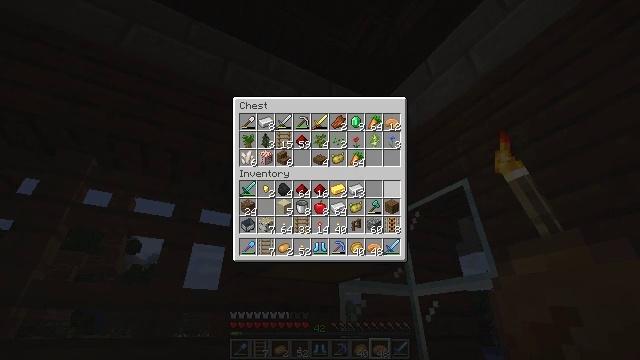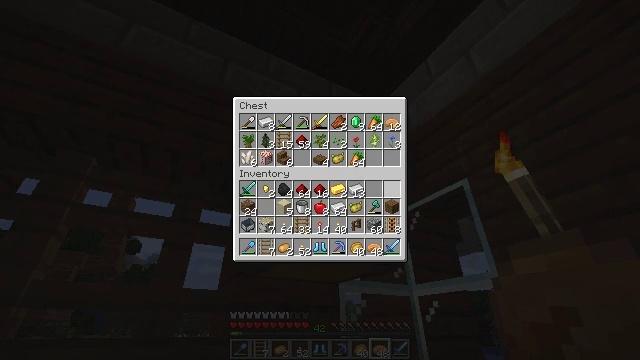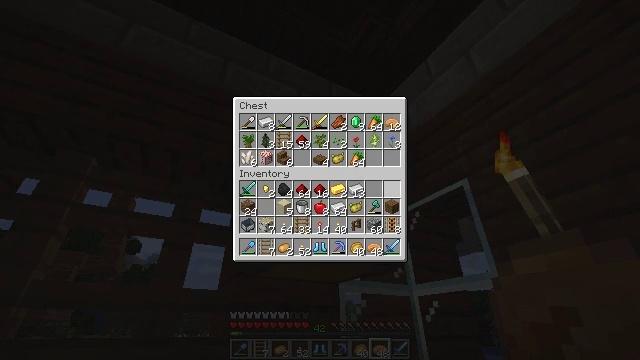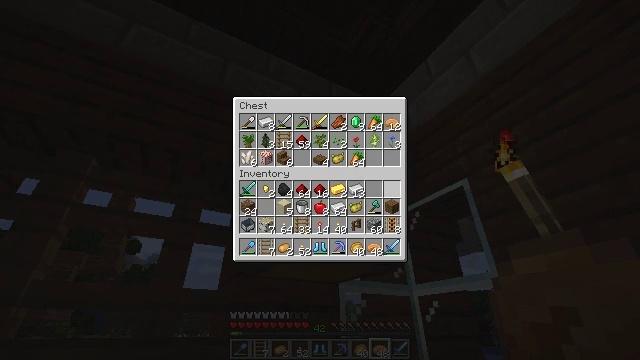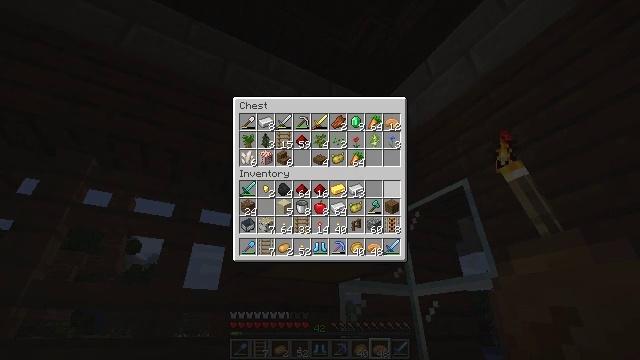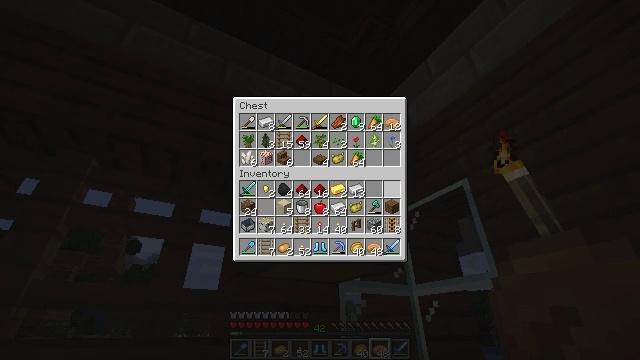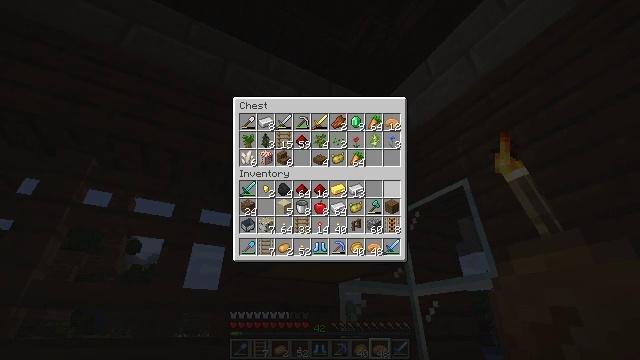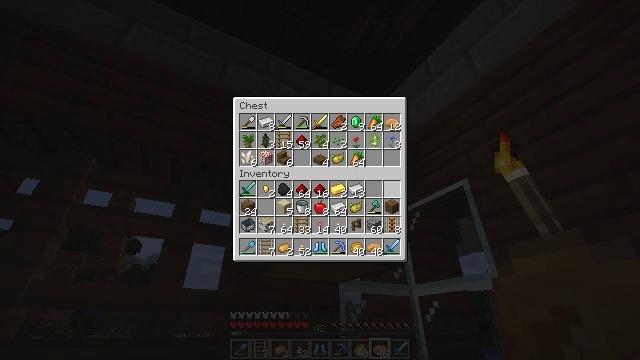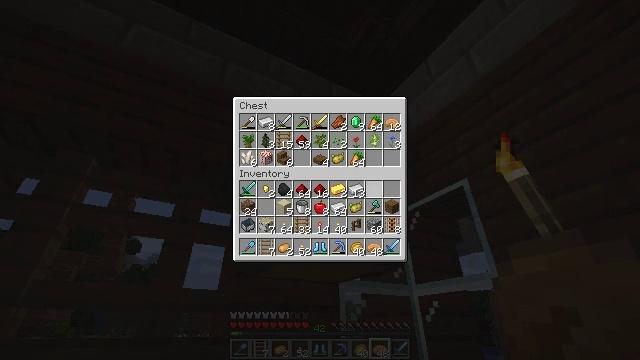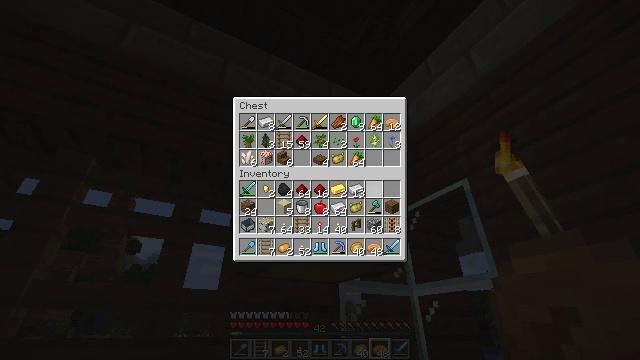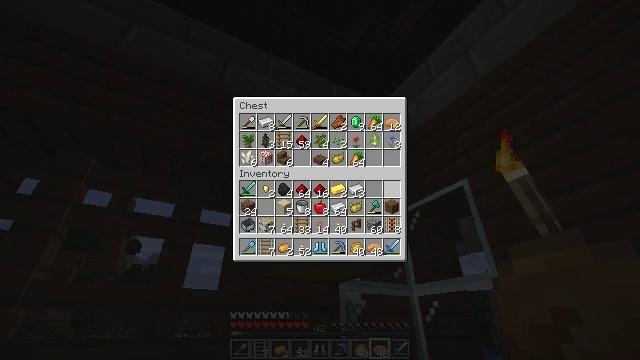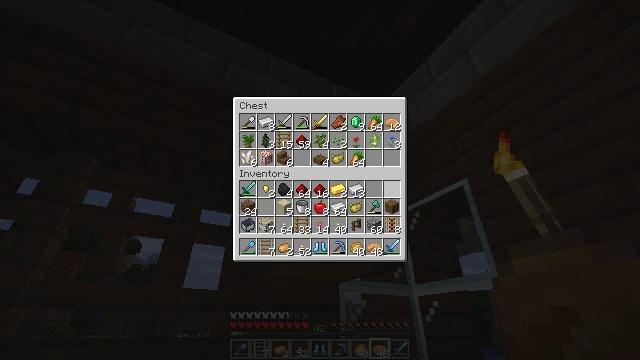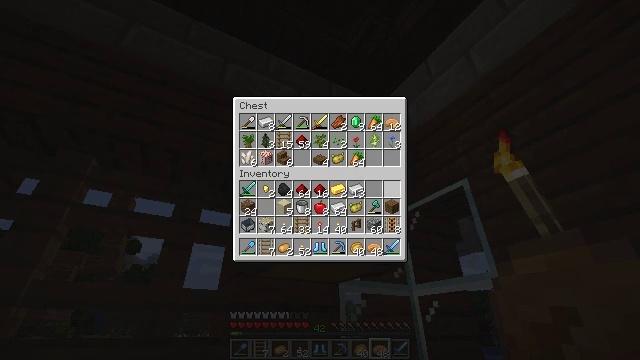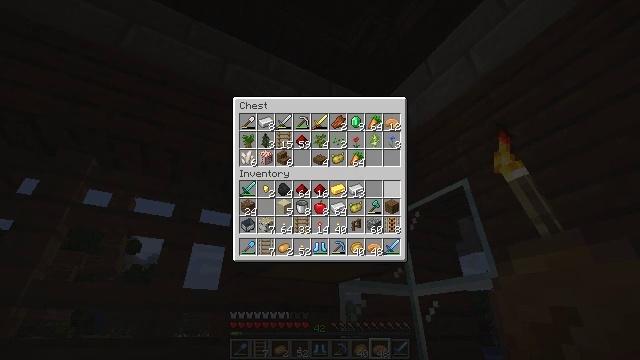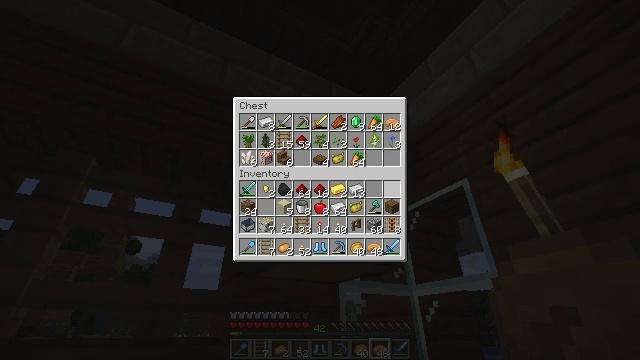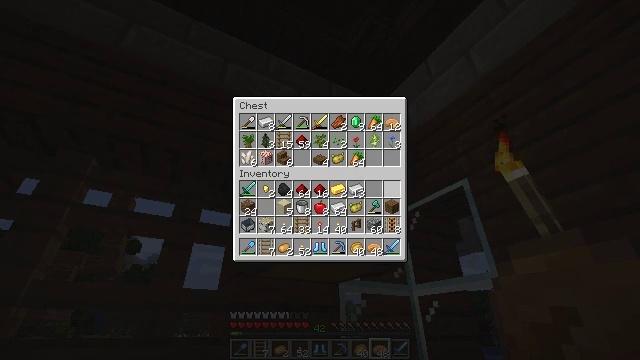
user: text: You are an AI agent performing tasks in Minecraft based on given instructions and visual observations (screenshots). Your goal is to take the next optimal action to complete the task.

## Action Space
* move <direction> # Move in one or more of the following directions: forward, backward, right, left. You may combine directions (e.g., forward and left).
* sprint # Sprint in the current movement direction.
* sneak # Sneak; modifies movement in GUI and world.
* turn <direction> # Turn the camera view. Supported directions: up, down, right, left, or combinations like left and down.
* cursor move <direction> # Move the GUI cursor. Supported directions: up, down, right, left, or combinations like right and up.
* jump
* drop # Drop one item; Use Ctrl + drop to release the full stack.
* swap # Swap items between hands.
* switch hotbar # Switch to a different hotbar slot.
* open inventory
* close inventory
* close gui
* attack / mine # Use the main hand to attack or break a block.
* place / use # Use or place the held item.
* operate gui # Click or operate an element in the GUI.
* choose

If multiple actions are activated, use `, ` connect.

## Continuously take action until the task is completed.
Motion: motion action
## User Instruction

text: Get a cookie using the crafting table.
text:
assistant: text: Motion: no_op
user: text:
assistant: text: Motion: no_op
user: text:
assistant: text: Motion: no_op
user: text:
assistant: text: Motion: no_op
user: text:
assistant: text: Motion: no_op
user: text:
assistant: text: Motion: no_op
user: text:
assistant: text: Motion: no_op
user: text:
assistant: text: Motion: cursor move left
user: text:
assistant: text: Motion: no_op
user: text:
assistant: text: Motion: no_op
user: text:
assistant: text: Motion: no_op
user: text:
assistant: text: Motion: no_op
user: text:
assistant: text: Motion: no_op
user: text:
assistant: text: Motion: no_op
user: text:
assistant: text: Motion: no_op
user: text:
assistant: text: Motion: no_op
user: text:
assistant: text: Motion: no_op
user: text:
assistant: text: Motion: no_op
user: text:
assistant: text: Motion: no_op
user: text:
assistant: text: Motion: no_op
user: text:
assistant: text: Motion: no_op
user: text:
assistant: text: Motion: no_op
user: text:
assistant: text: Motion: no_op
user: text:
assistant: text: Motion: no_op
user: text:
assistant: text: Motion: no_op
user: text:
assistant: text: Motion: no_op
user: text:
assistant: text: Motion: no_op
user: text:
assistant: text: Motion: no_op
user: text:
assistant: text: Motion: no_op
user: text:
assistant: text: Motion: no_op